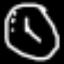
Label: clock